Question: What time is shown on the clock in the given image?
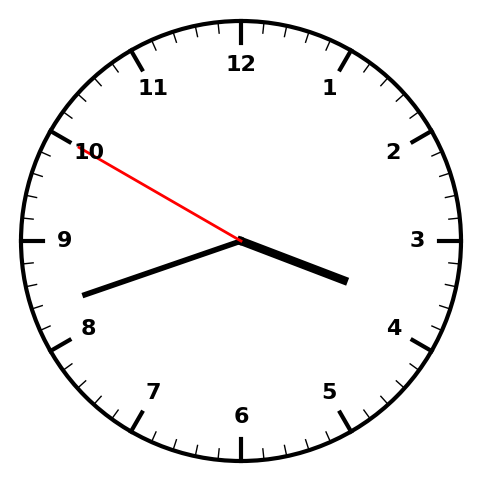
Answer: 03:41:50